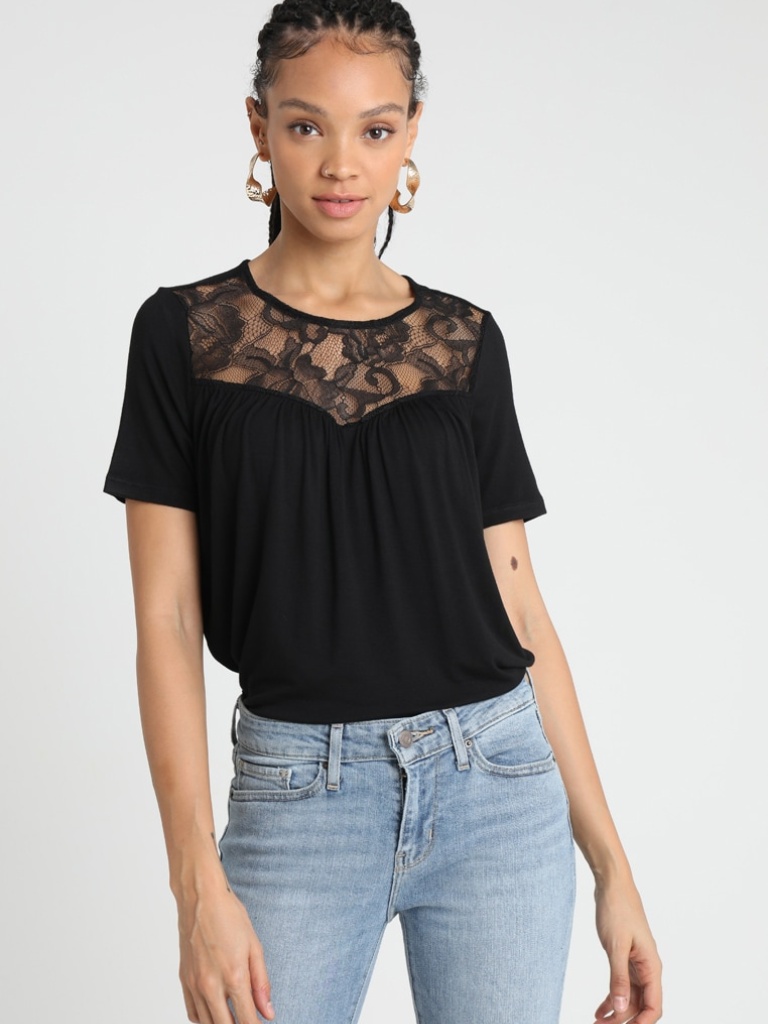
cotton relaxed short sleeve hip length French Tucked crew t-shirt